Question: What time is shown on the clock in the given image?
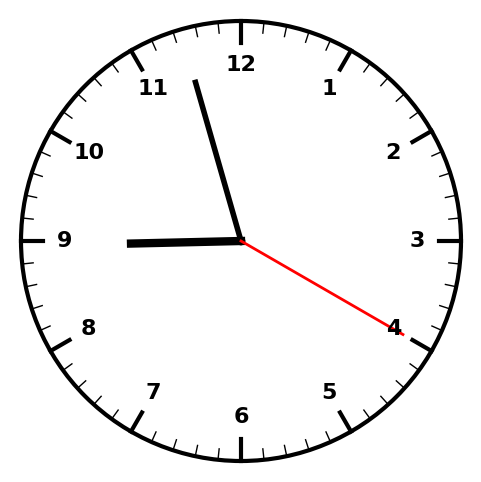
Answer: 08:57:20